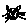
Label: cat